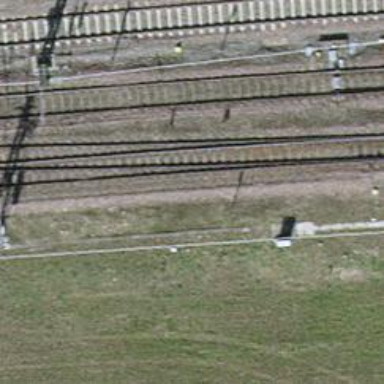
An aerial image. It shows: Single-track railway with electrified contact lines.